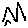
Label: zigzag